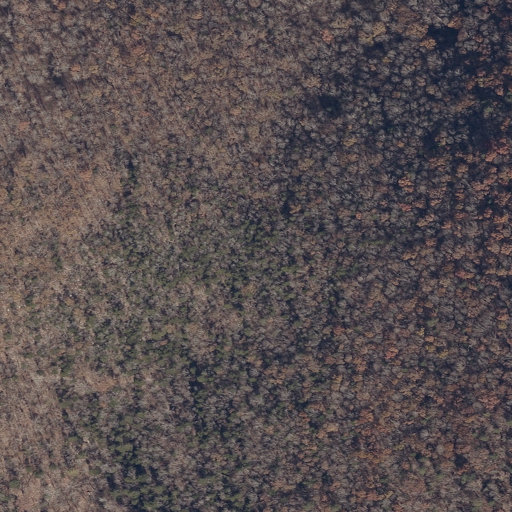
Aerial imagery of gap in Alabama named Shaver Gap containing deciduous forest and mixed forest